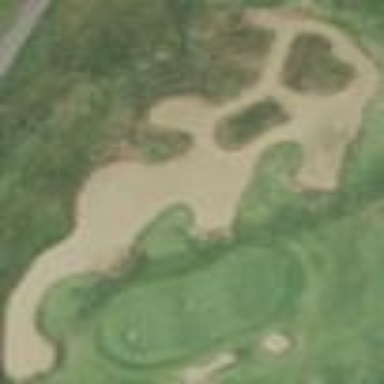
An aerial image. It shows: Golf bunker filled with natural sand.